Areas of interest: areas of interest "Macau Parisian Art Bridge"
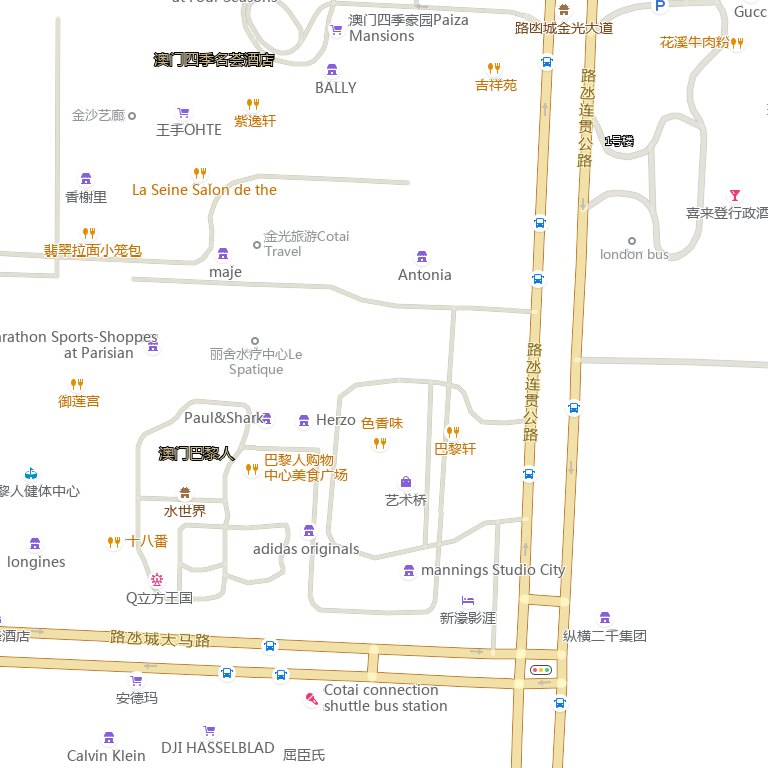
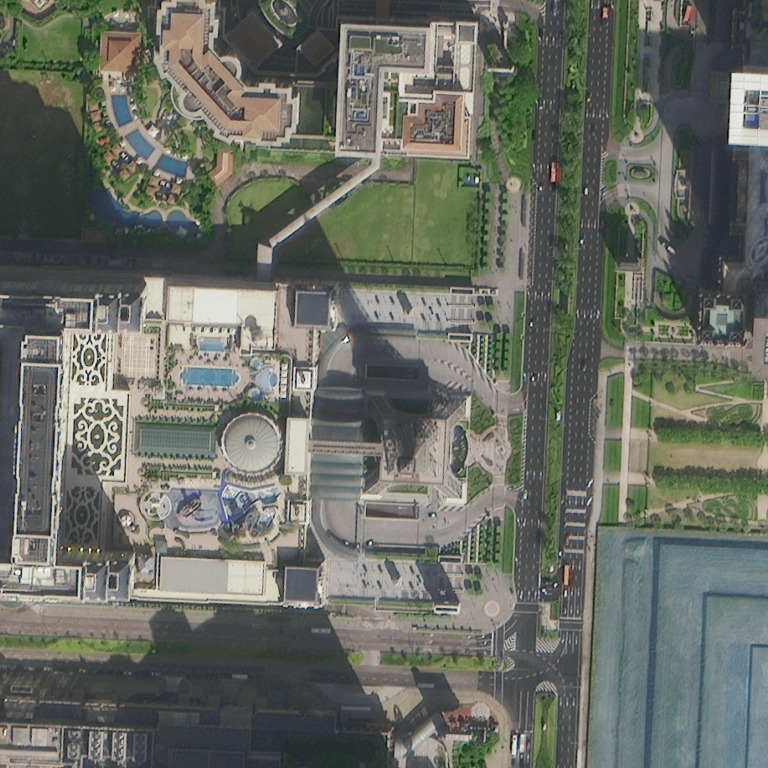